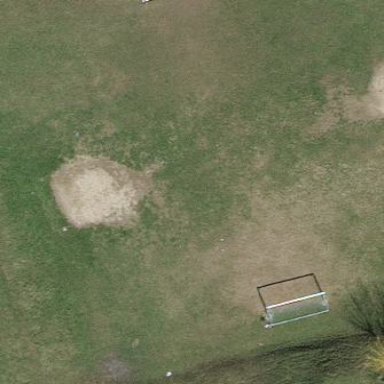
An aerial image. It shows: Soccer pitch designated for leisure and sports activities.